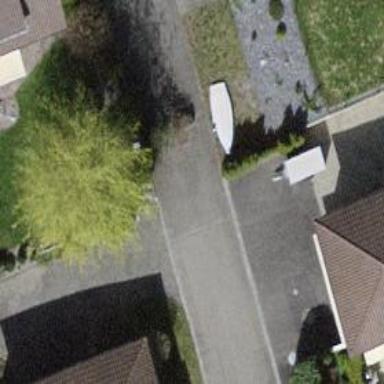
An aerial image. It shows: Bollard barrier.